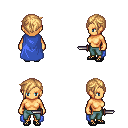
a pixel art fantasy rpg character, female body template, human, tanned skin, blue cape, teal pants, light blonde pixie cut hairstyle, ghillies, dagger, four views (front, back, left, right), 2x2 character sprite sheet, small pixel art, hard edges, no anti-aliasing